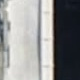
Vehicle type: Motorcycle